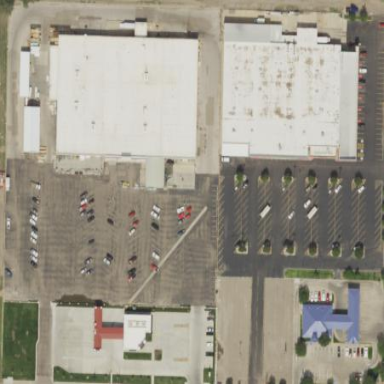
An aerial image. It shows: Retail area.